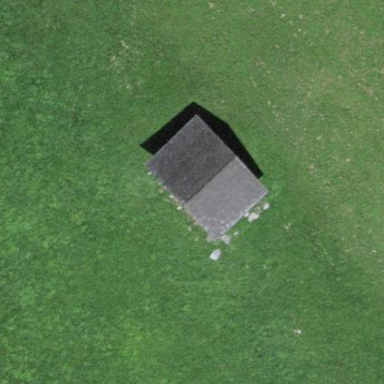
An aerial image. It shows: Barn.